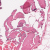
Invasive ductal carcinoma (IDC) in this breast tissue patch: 0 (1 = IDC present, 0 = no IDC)